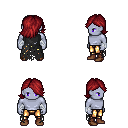
a pixel art fantasy rpg character, male body template, dark elf, purple skin, black tattered cape, gold greaves, brunette swoop hairstyle, white cloth bandages, brown shoes, four views (front, back, left, right), 2x2 character sprite sheet, small pixel art, hard edges, no anti-aliasing